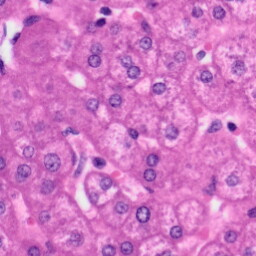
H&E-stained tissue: Liver